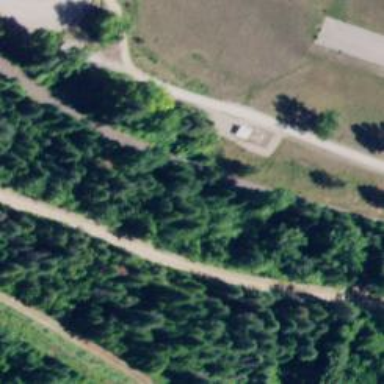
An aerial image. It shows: Asphalt cycleway running alongside abandoned railway line.